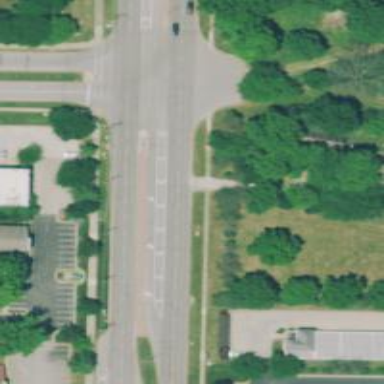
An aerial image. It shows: Road marking of gore chevron.